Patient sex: M
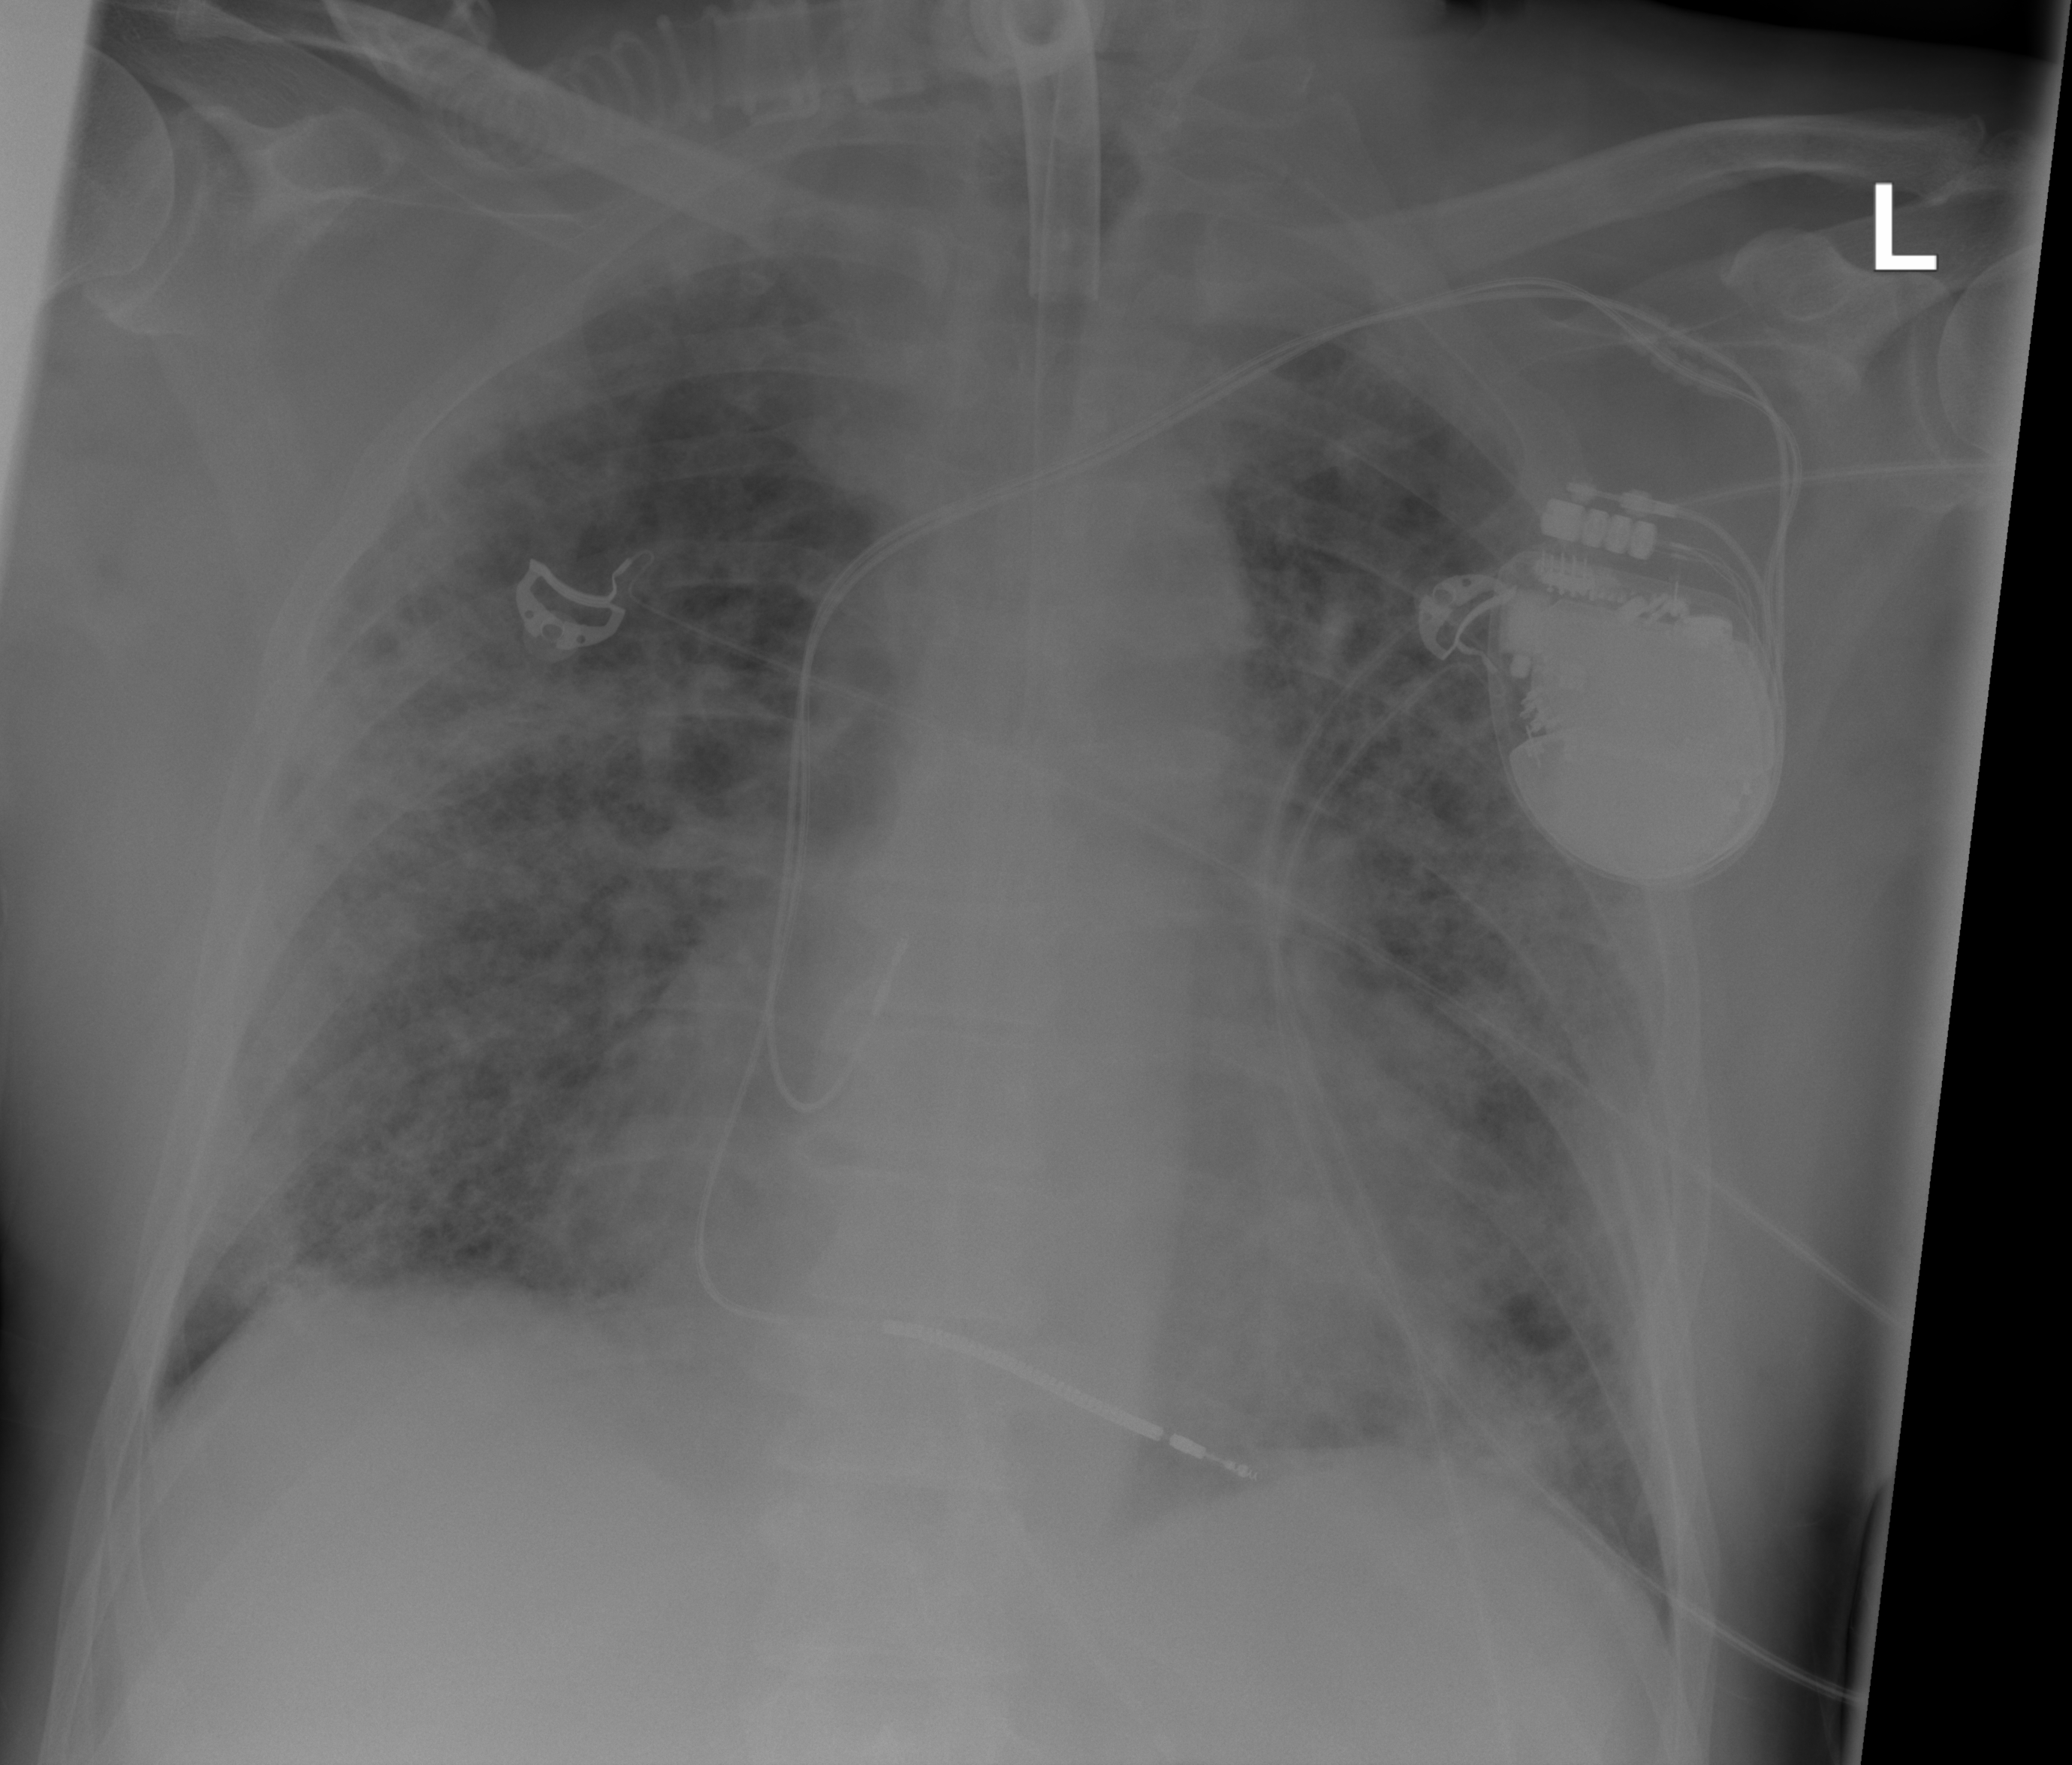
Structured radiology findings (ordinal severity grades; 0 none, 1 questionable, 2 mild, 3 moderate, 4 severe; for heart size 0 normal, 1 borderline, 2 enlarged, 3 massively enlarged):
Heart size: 1
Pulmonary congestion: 2
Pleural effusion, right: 0
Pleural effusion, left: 0
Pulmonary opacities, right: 3
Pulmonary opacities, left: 3
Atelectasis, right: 2
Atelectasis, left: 2